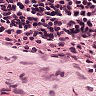
Metastatic tissue present: no